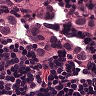
Metastatic tissue present: yes